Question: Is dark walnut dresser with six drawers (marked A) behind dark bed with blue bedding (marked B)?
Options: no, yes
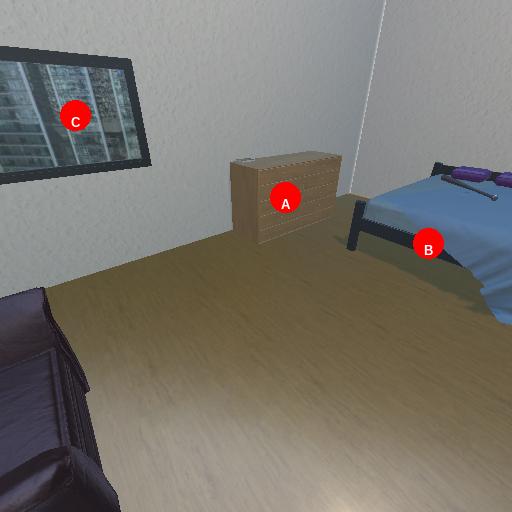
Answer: no